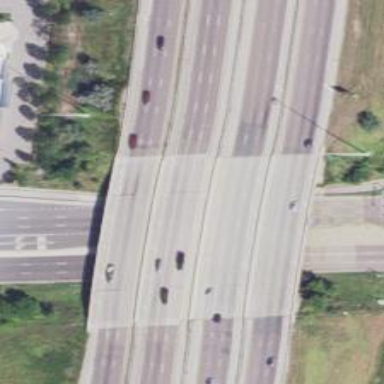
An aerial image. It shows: Bridge over motorway.